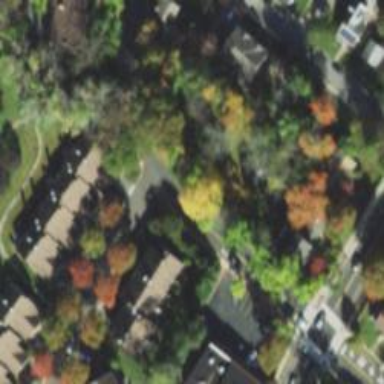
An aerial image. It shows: Residential road with sidewalk on the left side.